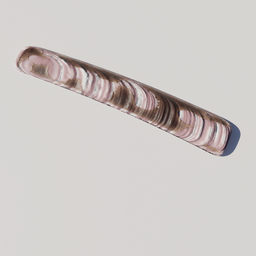
Label: animals